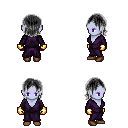
a pixel art fantasy rpg character, female body template, dark elf, purple skin, purple robe, gold greaves, gray long bangs hairstyle, gold gloves, brown shoes, four views (front, back, left, right), 2x2 character sprite sheet, small pixel art, hard edges, no anti-aliasing